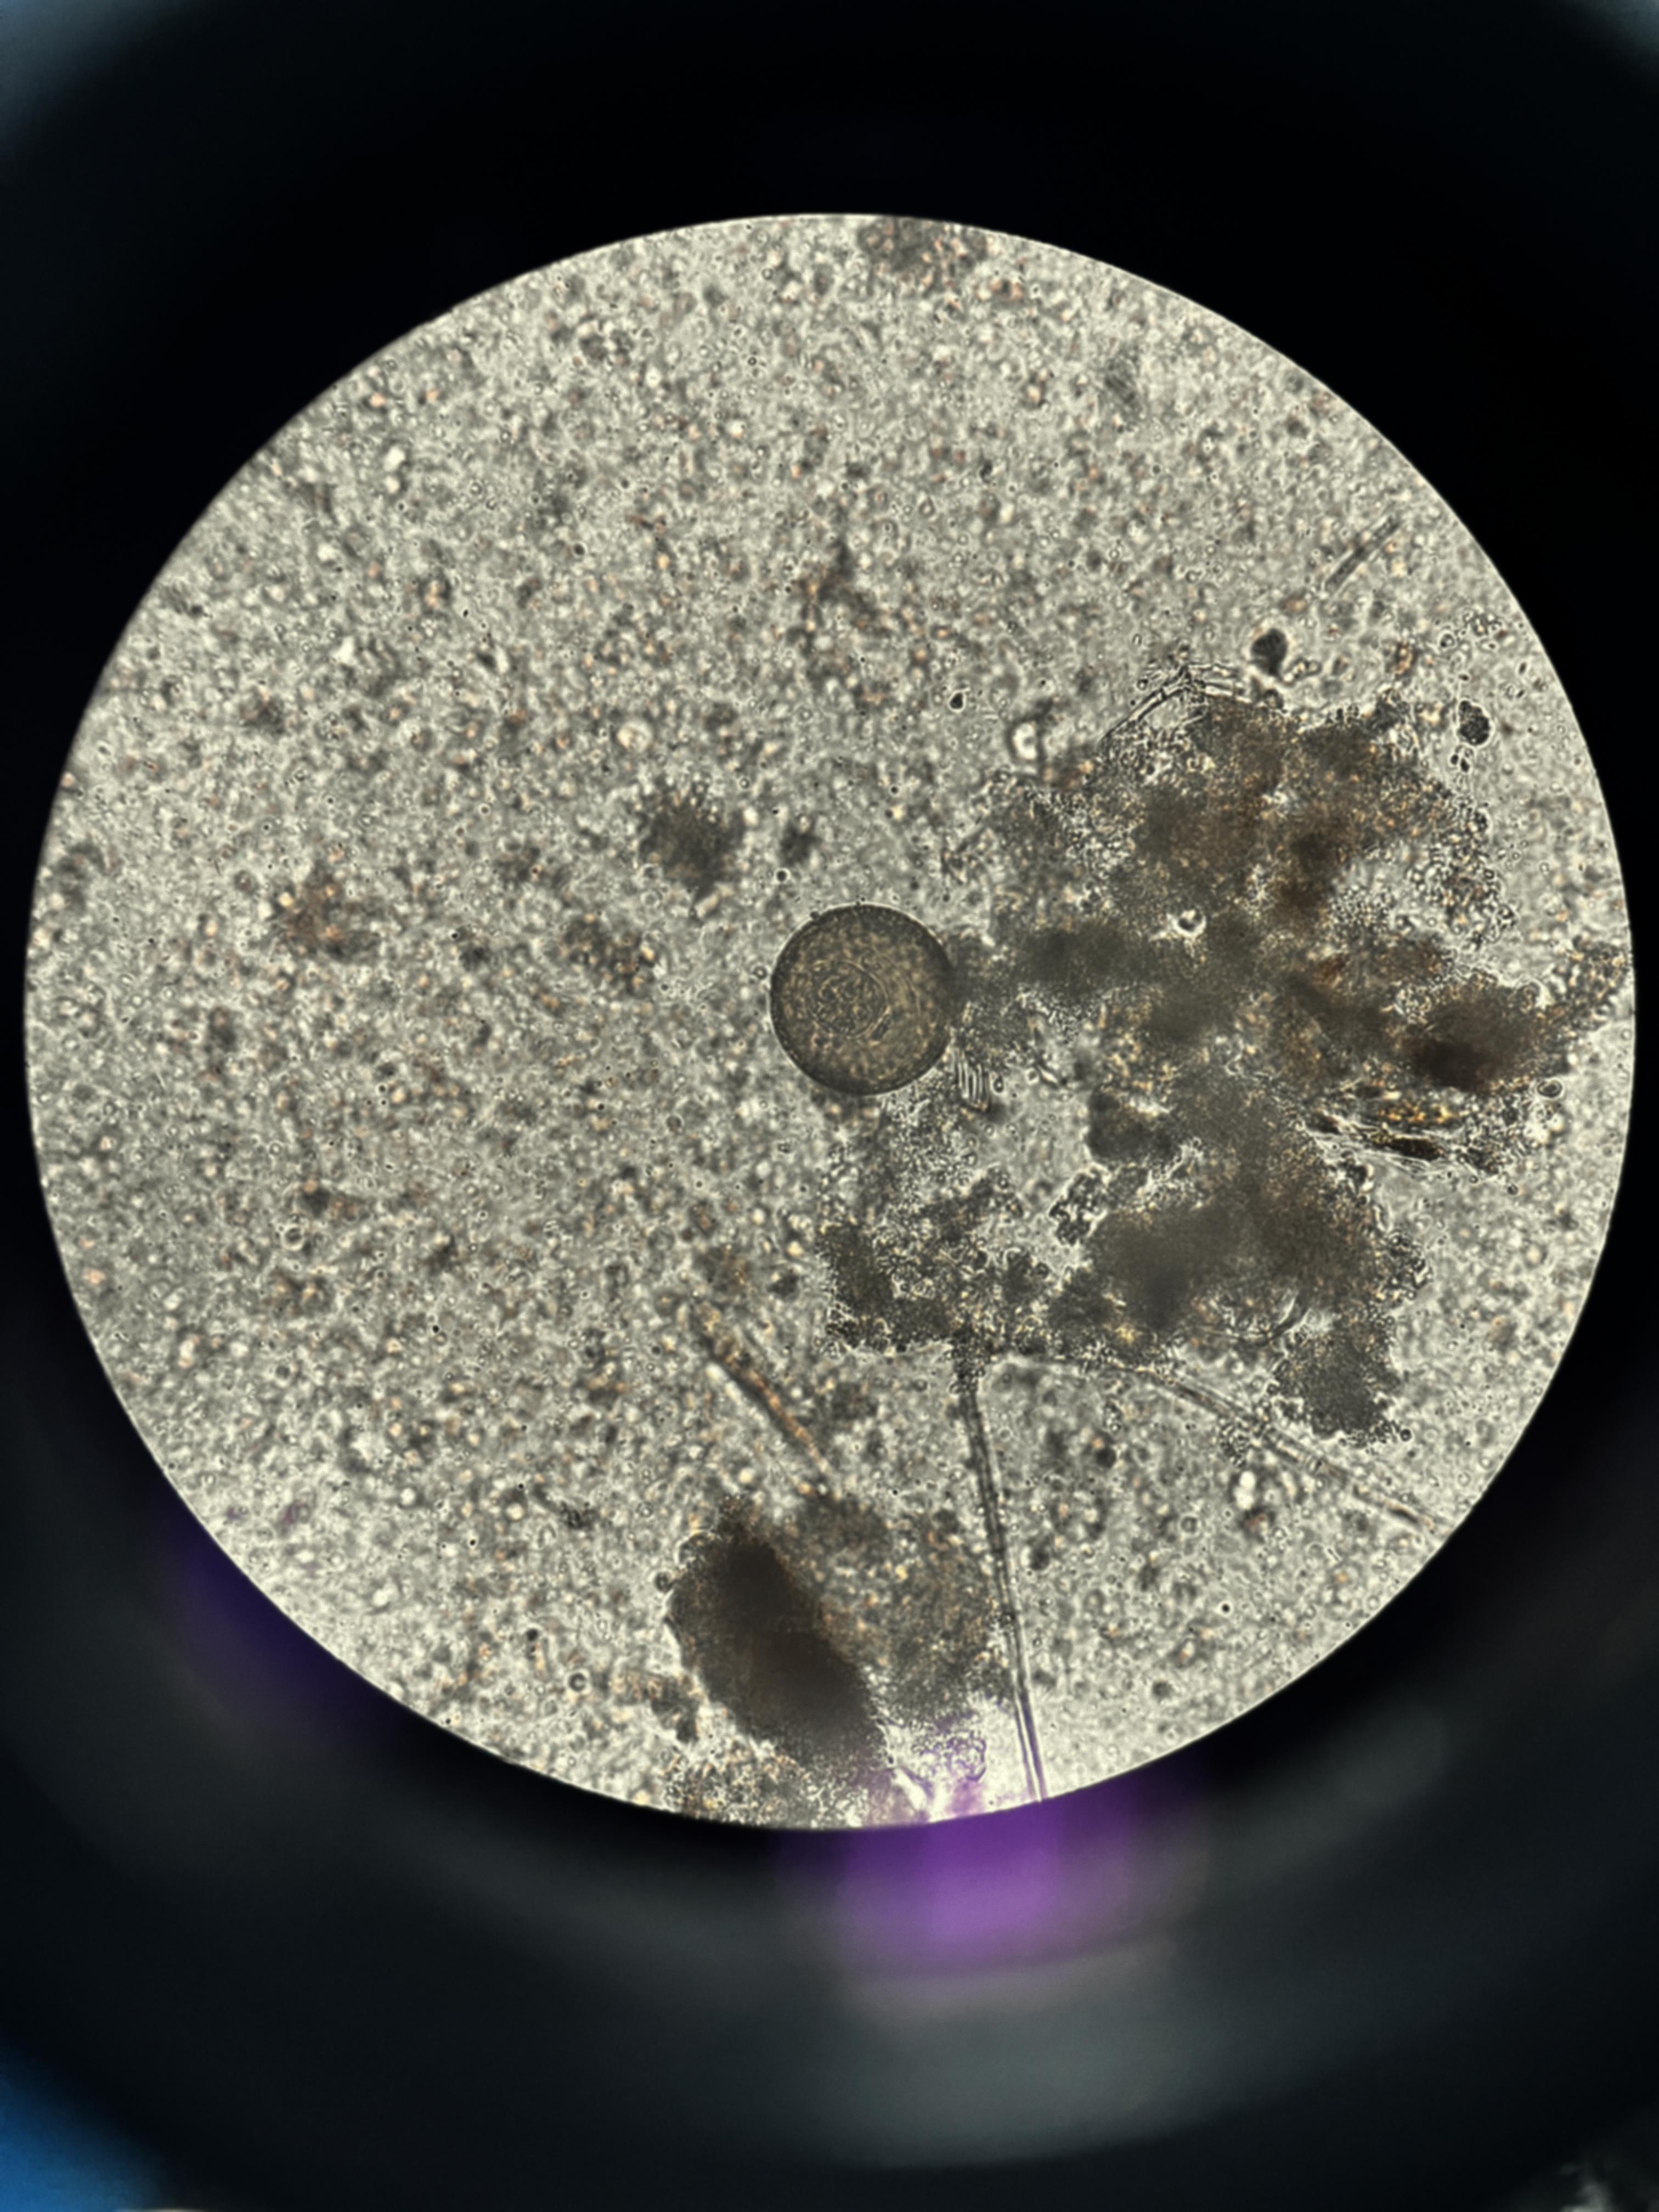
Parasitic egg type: Hymenolepis diminuta